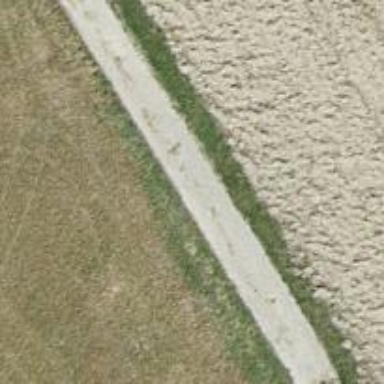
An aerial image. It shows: Well-maintained track road with grade 1 tracktype.